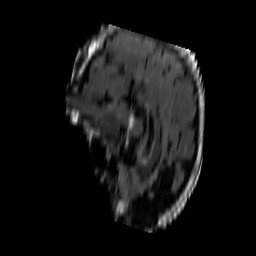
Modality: FLAIR
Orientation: sagittal
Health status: ill
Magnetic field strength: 3 T